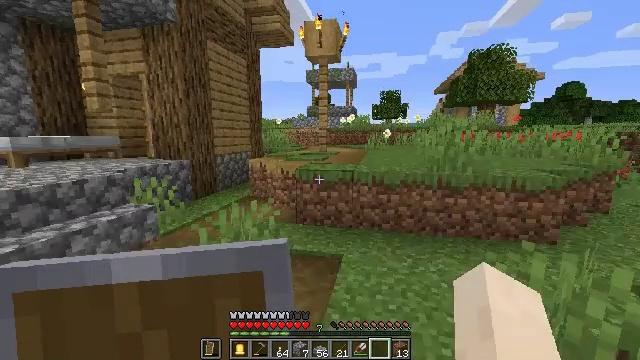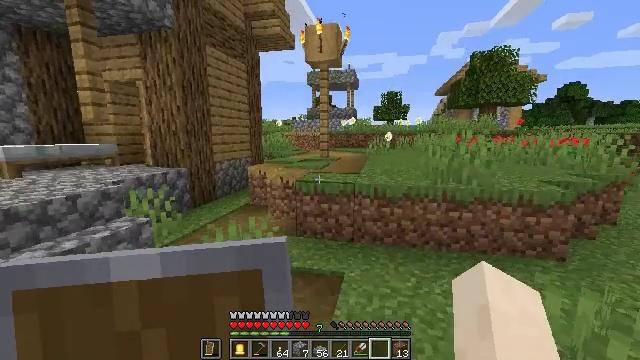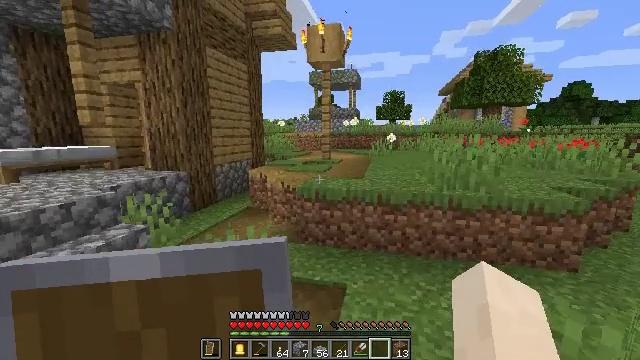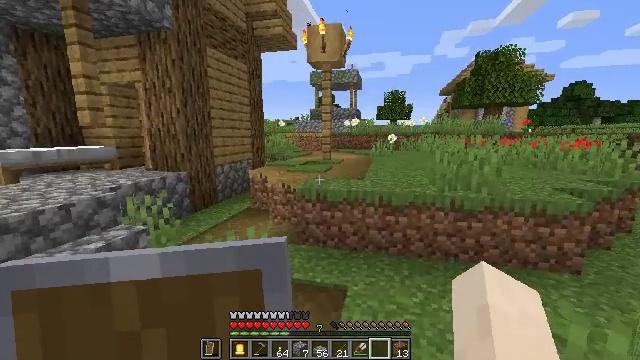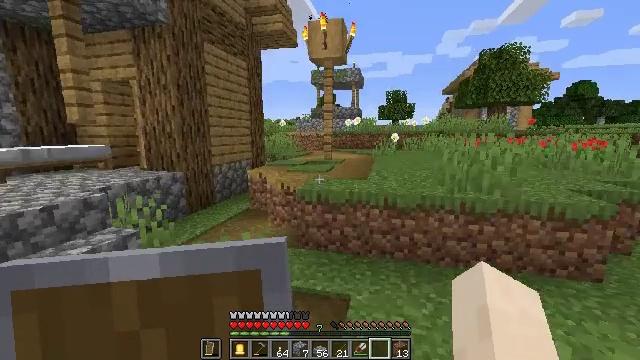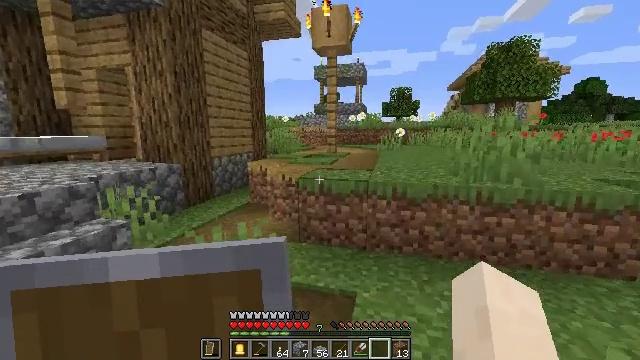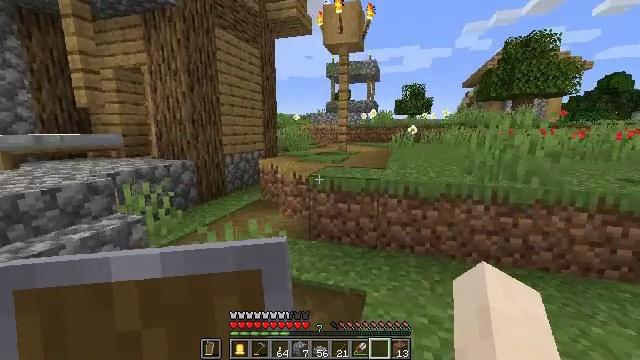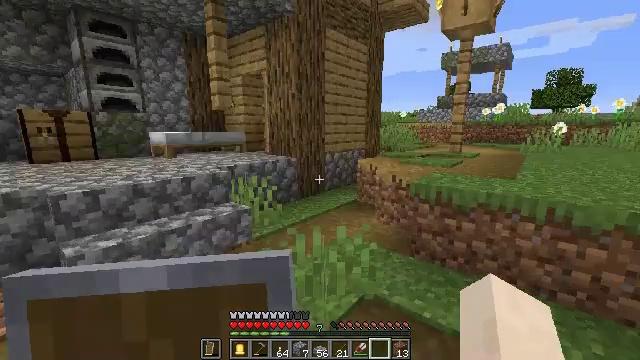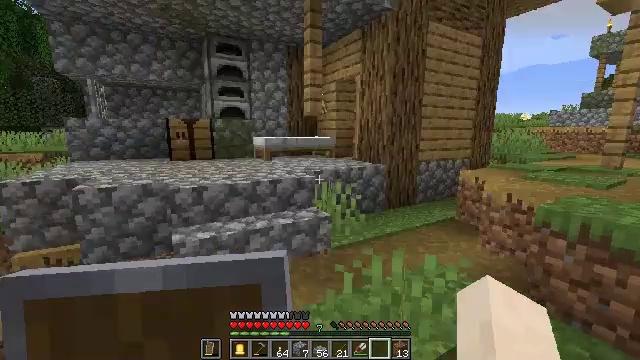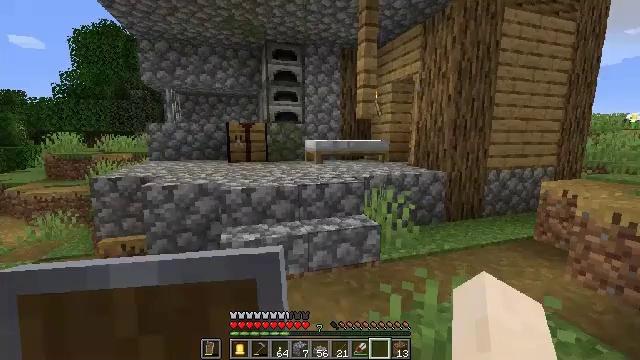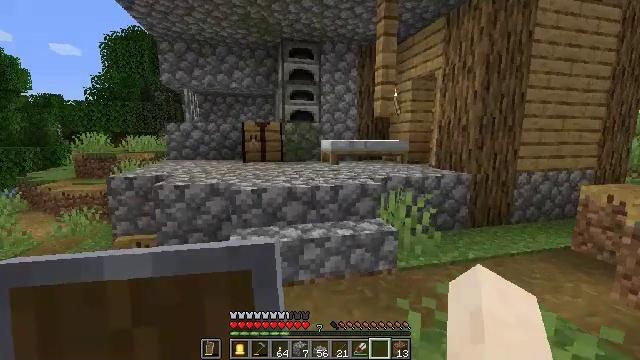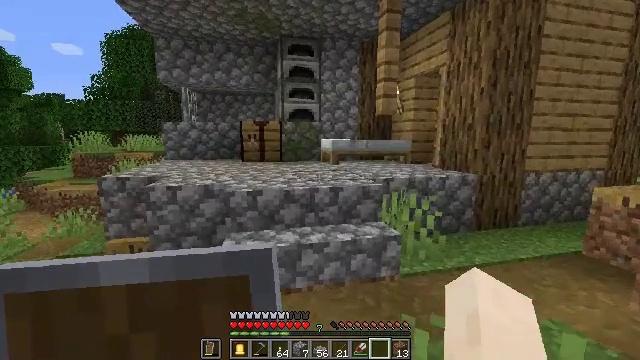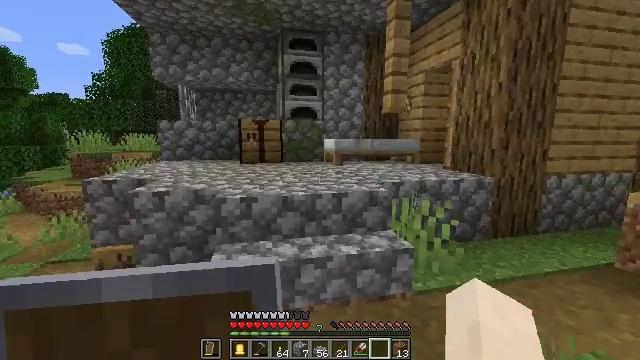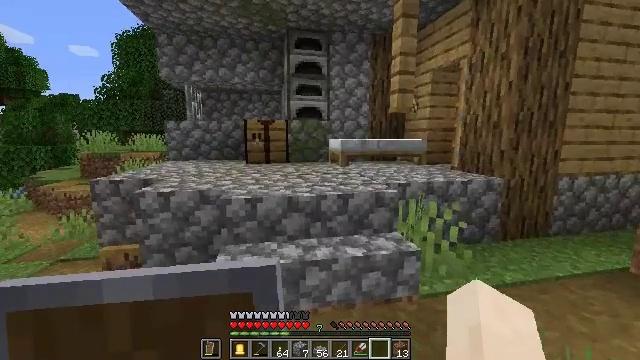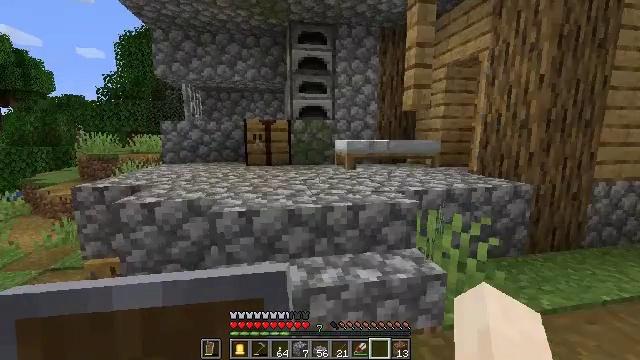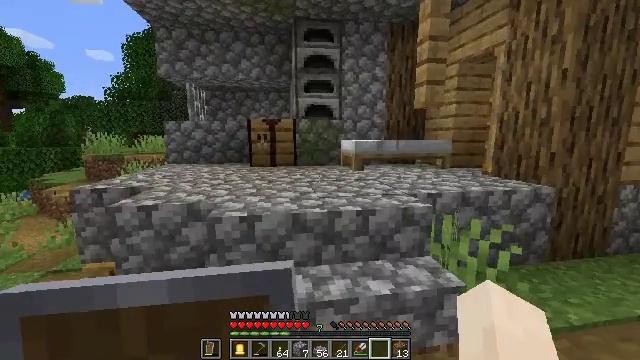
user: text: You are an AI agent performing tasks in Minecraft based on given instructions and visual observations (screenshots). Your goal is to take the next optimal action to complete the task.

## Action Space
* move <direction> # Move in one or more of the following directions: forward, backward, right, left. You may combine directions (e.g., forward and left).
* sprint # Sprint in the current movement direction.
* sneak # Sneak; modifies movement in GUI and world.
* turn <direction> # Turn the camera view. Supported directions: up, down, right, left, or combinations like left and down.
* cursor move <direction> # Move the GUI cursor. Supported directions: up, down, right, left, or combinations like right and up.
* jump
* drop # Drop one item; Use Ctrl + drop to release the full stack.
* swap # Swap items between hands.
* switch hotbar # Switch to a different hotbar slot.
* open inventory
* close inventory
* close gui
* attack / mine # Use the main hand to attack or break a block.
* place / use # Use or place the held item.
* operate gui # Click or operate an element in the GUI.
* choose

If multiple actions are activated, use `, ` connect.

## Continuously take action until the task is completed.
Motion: motion action
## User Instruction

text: Use the crafting grid to craft an iron door.
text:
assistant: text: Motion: move forward, jump
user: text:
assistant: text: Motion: move forward
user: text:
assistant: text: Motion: move forward
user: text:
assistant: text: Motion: move forward
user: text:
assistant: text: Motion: move forward
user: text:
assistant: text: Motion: move forward, turn left
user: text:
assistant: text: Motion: move forward, turn left
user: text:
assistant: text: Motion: move forward, turn left and up
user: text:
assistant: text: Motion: move forward, turn left
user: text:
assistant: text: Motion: move forward, turn left
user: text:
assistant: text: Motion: move forward
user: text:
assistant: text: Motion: move forward
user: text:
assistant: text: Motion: move forward, turn left
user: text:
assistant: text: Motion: move forward
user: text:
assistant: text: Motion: move forward, turn left
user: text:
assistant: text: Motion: move forward, turn left
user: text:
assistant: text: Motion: move forward, turn left
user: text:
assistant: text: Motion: move forward, turn left
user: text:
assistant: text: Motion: move forward, turn left
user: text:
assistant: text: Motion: move forward, turn left
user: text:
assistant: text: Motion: move forward, turn left and down
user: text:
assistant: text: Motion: move forward, turn left and down
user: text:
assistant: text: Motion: move forward, turn left and down
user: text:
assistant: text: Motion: move forward
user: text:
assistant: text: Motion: move forward
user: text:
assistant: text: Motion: move forward
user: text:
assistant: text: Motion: move forward
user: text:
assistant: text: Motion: move forward
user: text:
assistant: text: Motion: move forward
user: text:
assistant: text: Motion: move forward